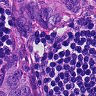
Metastatic tissue present: yes